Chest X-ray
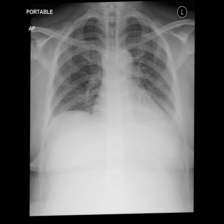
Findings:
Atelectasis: negative
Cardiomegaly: negative
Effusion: negative
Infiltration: negative
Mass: negative
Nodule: negative
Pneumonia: negative
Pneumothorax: negative
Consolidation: negative
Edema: negative
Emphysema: negative
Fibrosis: negative
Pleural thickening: negative
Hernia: negative